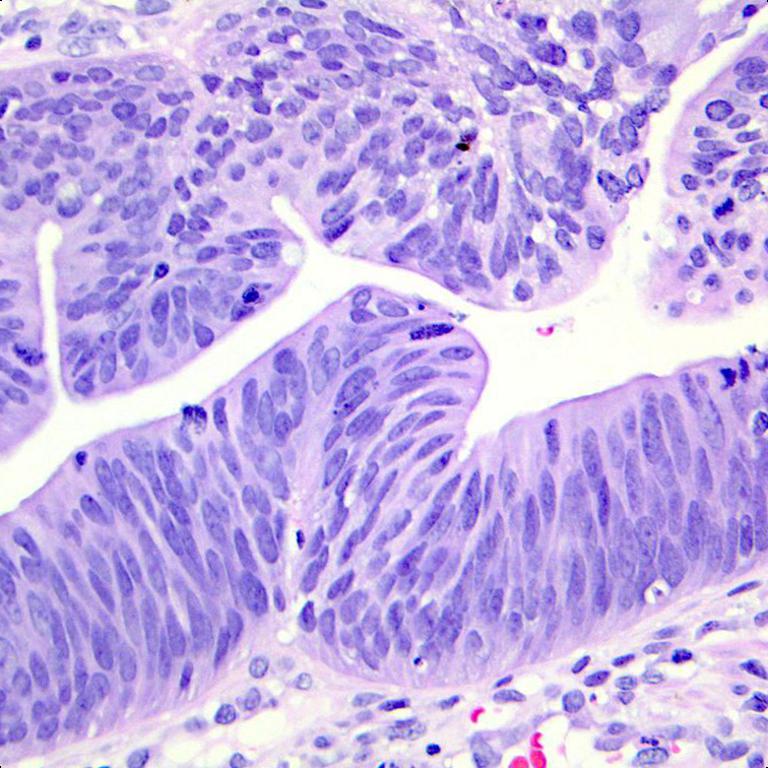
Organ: colon
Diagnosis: adenocarcinomas